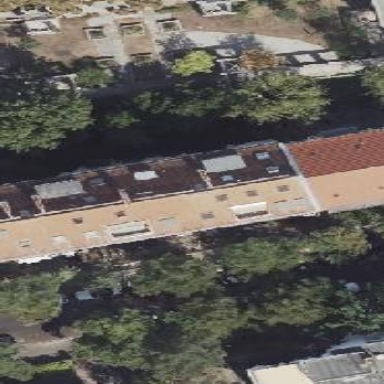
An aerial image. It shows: View of apartment building.